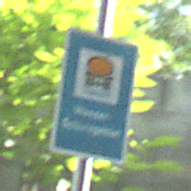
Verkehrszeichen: Wasserschutzgebiet
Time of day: Midday
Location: Outdoor (Suburban)
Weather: Clear
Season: NotSpecified
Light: Natural